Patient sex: M
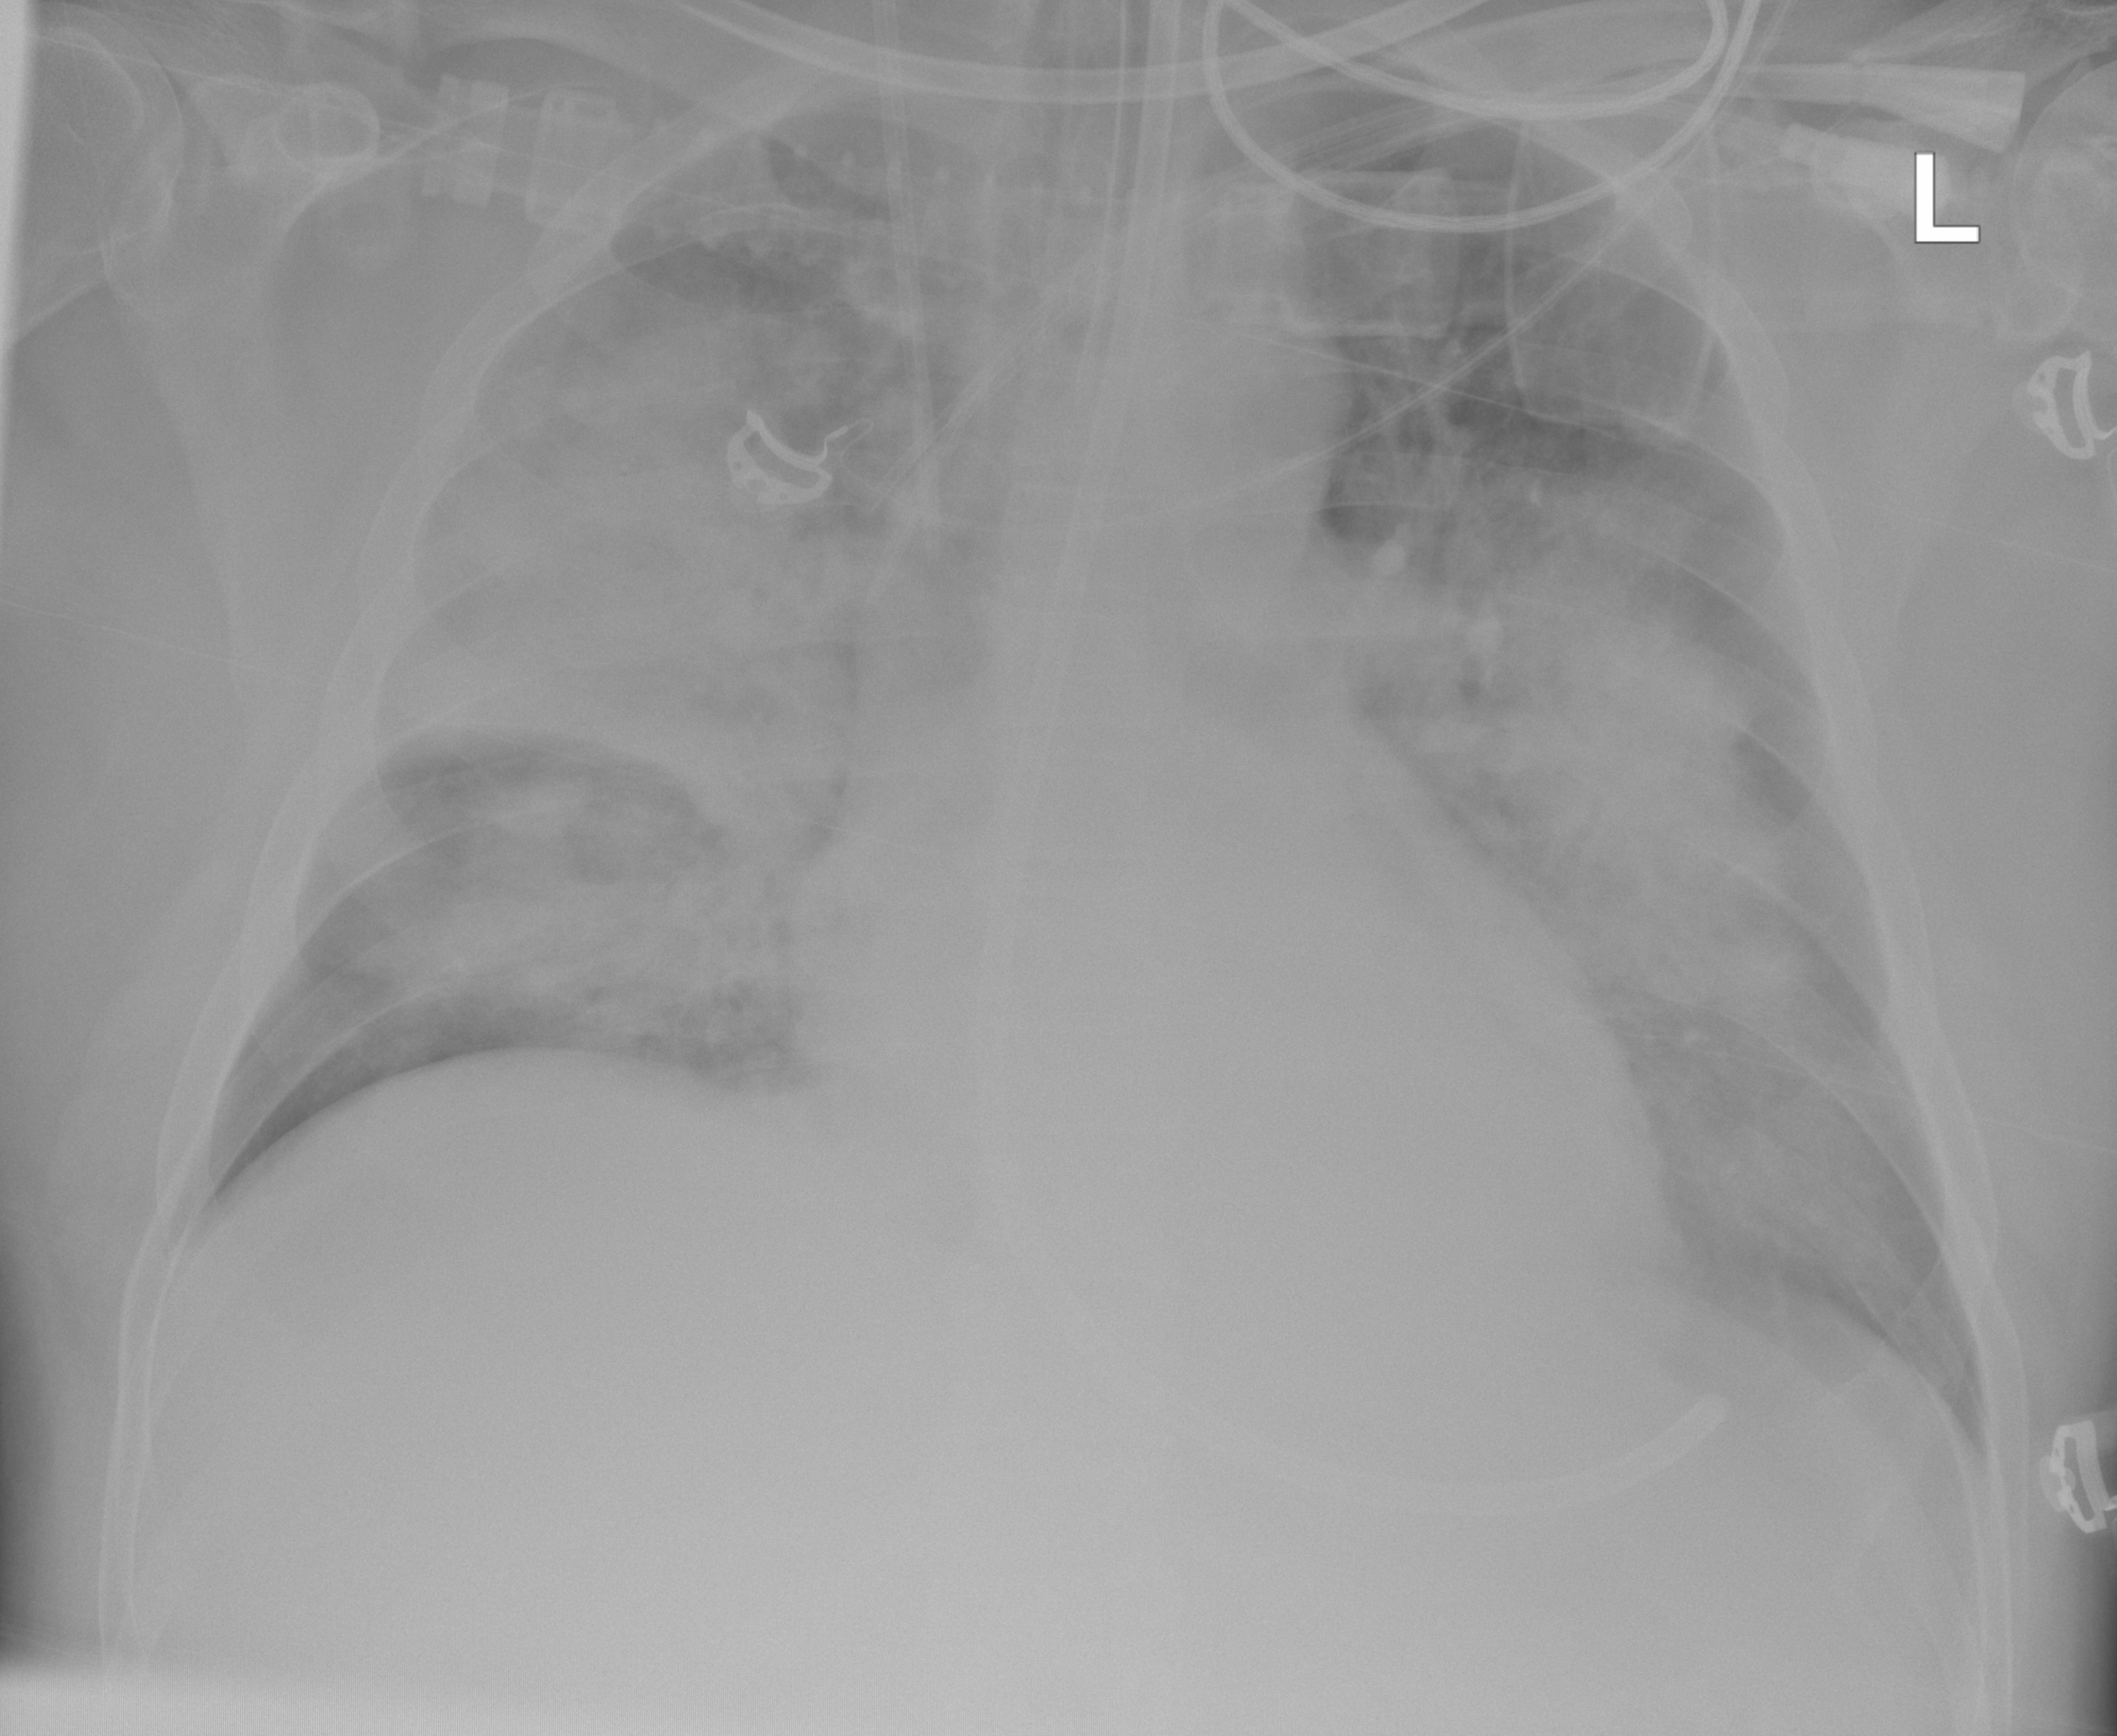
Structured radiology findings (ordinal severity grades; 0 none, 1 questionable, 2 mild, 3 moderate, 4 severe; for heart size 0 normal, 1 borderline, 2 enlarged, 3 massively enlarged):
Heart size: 0
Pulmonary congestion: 1
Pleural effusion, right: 0
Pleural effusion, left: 0
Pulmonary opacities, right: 3
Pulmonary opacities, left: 3
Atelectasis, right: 1
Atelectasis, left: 0